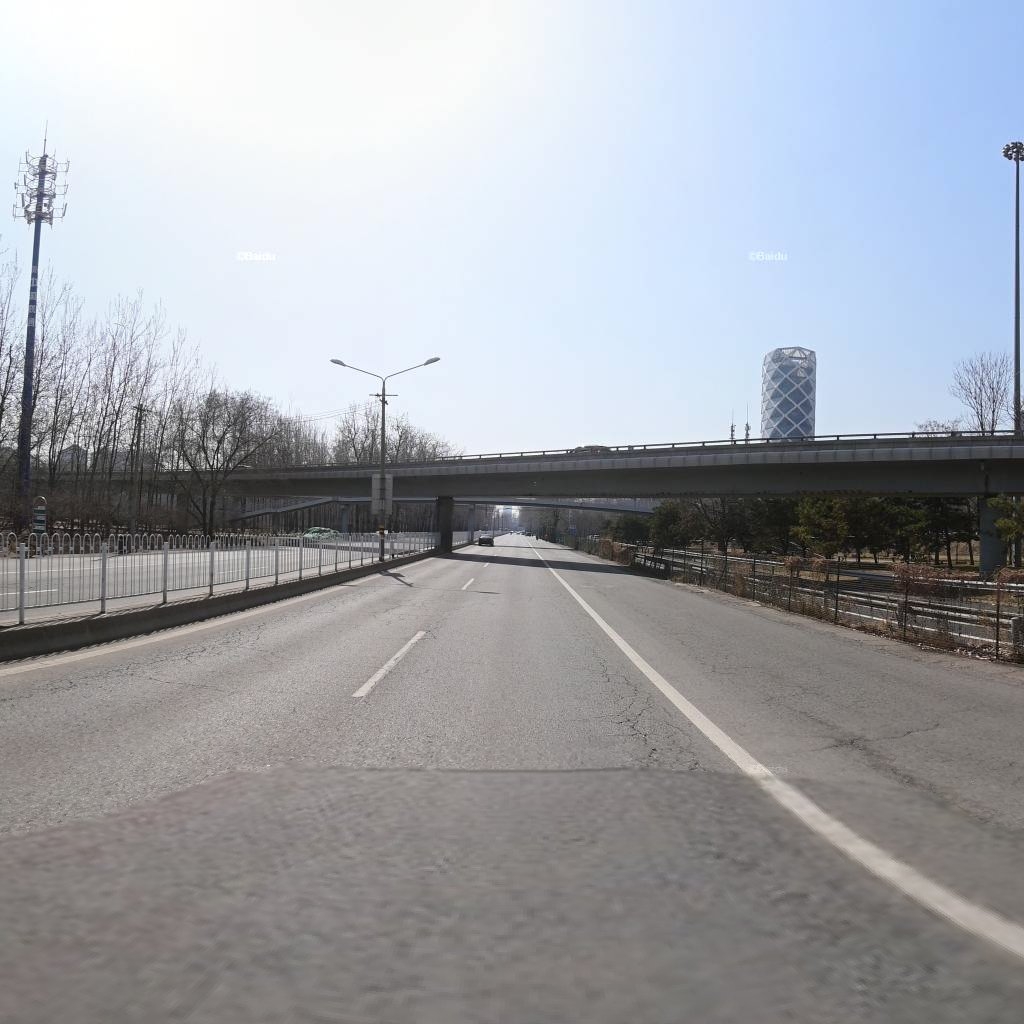
Region: Chaoyang
Road damage annotations: alligator crack, alligator crack